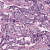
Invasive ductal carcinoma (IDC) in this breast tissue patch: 1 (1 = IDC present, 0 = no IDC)